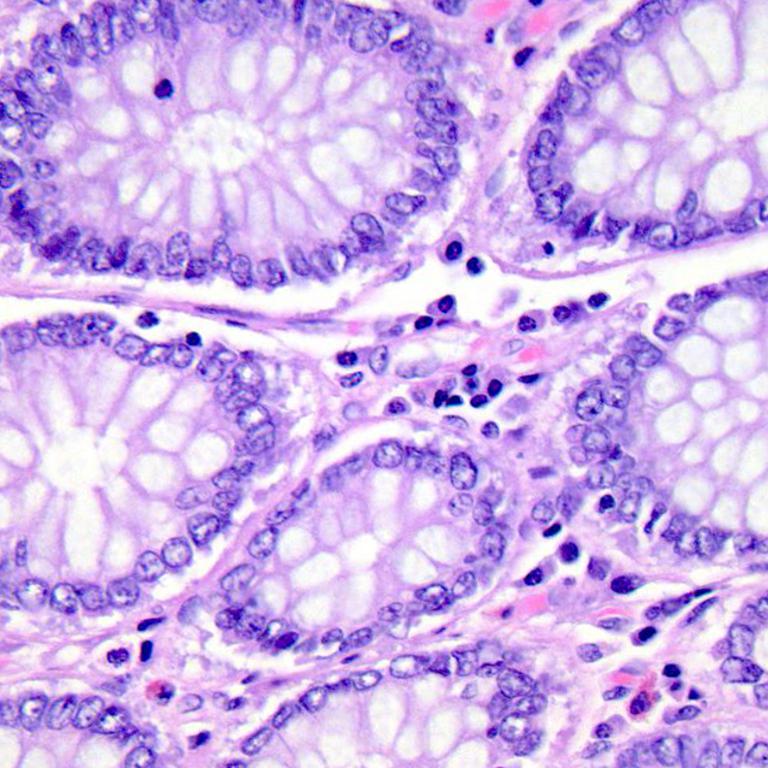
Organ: colon
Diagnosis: benign